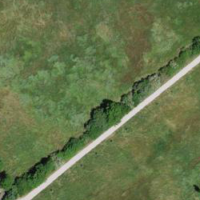
EUNIS habitat code: 25
Species observed at this site:
Taxus baccata
Prunus spinosa
Euonymus europaeus
Prunus padus